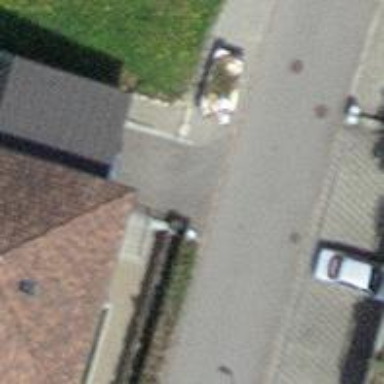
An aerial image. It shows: Smoothly paved residential road.